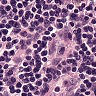
Metastatic tissue present: no